Question: Assume we have this simple plot:
'''
ggplot(data = msleep, aes(x = log(bodywt), y = sleep_total)) +
geom_point(aes(color = vore)) +
theme(legend.position="bottom")
'''

Is it possible to add a text below the legend items? I know how to add a title (above) the legend. But lets say I want some other general information written below.
Would be very pleased to find a solution to that.
Thanks!
Martin
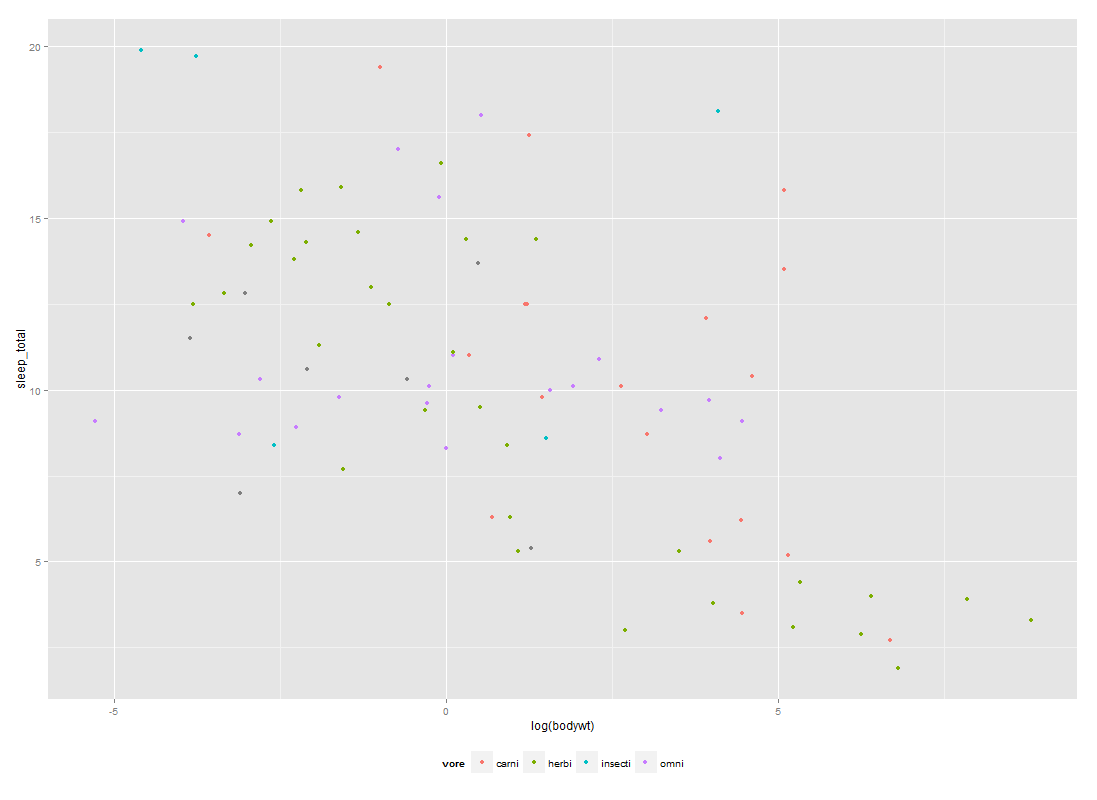
Answer: This is one possible approach:
'''
library(gridExtra)
library(grid)
p <- ggplot(data = msleep, aes(x = log(bodywt), y = sleep_total)) +
geom_point(aes(color = vore)) +
theme(legend.position="bottom", plot.margin = unit(c(1,1,3,1),"lines")) +
annotation_custom(grob = textGrob("Extra text. Read all about it"),
xmin = 2, xmax = 2, ymin = -4.5, ymax = -4.55)
gt <- ggplot_gtable(ggplot_build(p))
gt$layout$clip[gt$layout$name=="panel"] <- "off"
grid.draw(gt)
'''